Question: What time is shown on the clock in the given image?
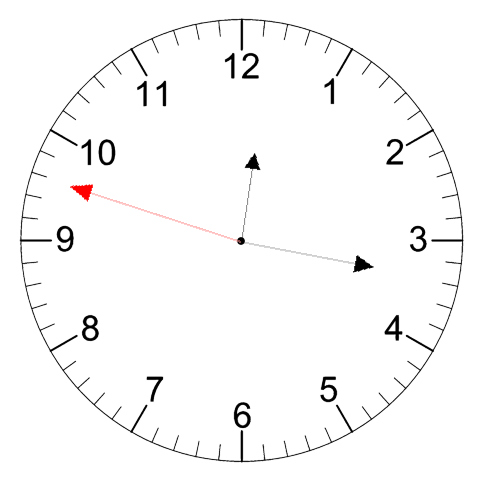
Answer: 12:16:48